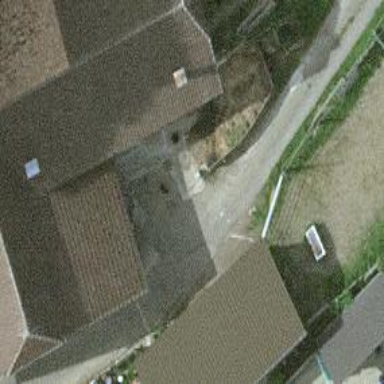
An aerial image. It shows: Shed.